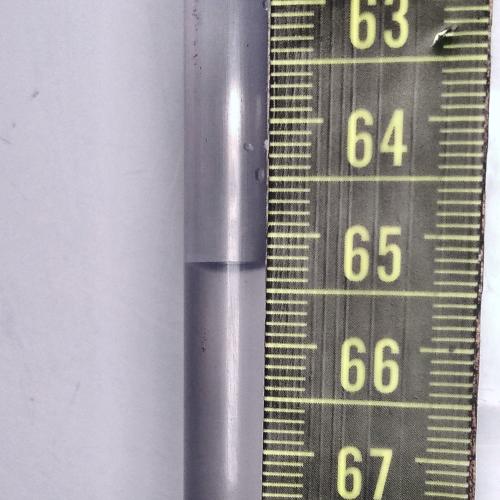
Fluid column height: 65.3 cm